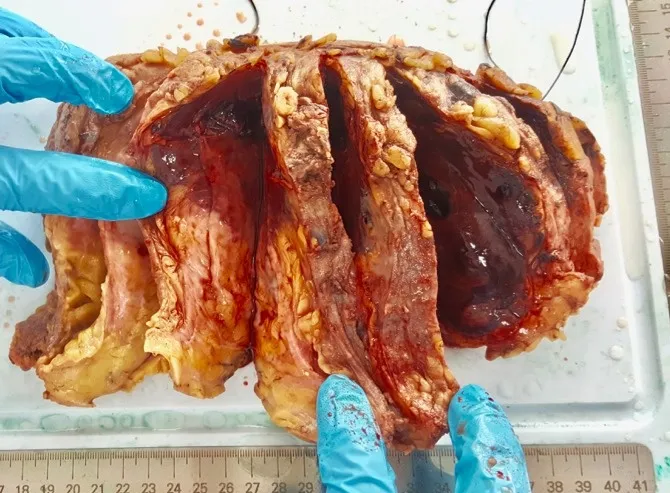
Gross examination revealing the presence of a bluish mass with haemorrhagic changes.
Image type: medical_photograph (other_medical_photograph)